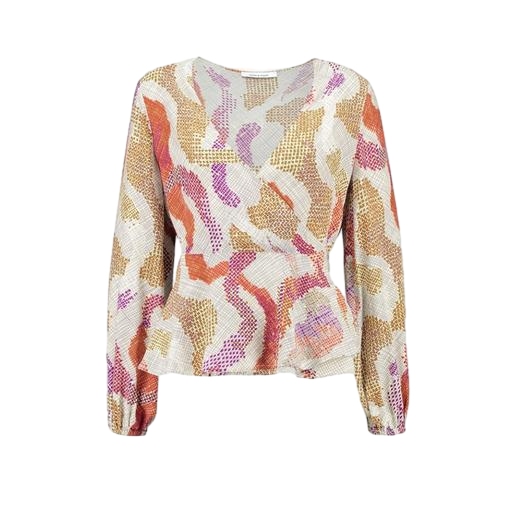
multicolor long-sleeved wrap top, multicolor gaby wrap blouse, multicolor v-neck top only macy, white background